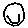
Label: smiley face